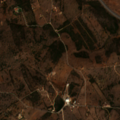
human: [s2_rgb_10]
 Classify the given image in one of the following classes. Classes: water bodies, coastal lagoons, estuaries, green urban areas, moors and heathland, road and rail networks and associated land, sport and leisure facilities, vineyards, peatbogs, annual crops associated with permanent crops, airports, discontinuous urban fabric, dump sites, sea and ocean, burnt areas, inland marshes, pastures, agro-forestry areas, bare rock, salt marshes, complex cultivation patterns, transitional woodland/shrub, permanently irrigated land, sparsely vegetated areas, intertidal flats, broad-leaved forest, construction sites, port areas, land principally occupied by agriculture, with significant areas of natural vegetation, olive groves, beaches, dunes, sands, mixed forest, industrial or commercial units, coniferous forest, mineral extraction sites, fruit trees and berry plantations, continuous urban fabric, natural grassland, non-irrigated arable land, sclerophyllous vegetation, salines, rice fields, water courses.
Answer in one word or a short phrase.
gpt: annual crops associated with permanent crops, land principally occupied by agriculture, with significant areas of natural vegetation, sclerophyllous vegetation